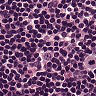
Metastatic tissue present: no